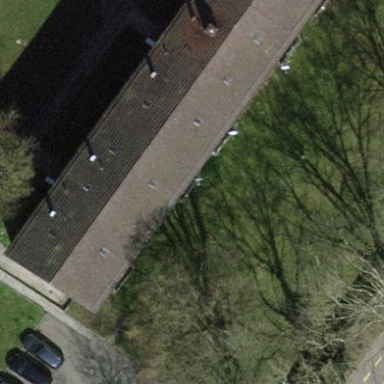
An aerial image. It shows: Apartments building with tiled roof.